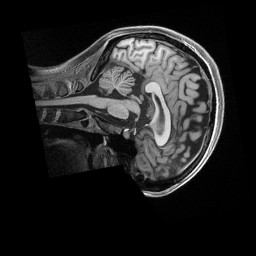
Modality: T1w
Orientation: sagittal
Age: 24
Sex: female
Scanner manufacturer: siemens
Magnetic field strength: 3 T
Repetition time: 2.5 s
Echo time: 0.00296 s